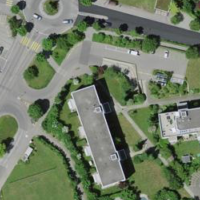
EUNIS habitat code: 55
Species observed at this site:
Corylus avellana